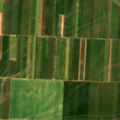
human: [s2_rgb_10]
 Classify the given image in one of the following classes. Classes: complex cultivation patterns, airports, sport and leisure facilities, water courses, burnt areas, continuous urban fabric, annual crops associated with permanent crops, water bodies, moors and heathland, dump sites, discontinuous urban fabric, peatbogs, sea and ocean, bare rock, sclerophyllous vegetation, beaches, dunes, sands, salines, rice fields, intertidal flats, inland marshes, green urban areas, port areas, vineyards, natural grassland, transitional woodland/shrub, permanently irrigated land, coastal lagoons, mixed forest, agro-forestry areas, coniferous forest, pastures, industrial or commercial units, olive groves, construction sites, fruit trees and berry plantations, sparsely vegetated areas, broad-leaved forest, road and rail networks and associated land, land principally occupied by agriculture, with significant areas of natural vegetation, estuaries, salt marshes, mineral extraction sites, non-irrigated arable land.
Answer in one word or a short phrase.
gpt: non-irrigated arable land